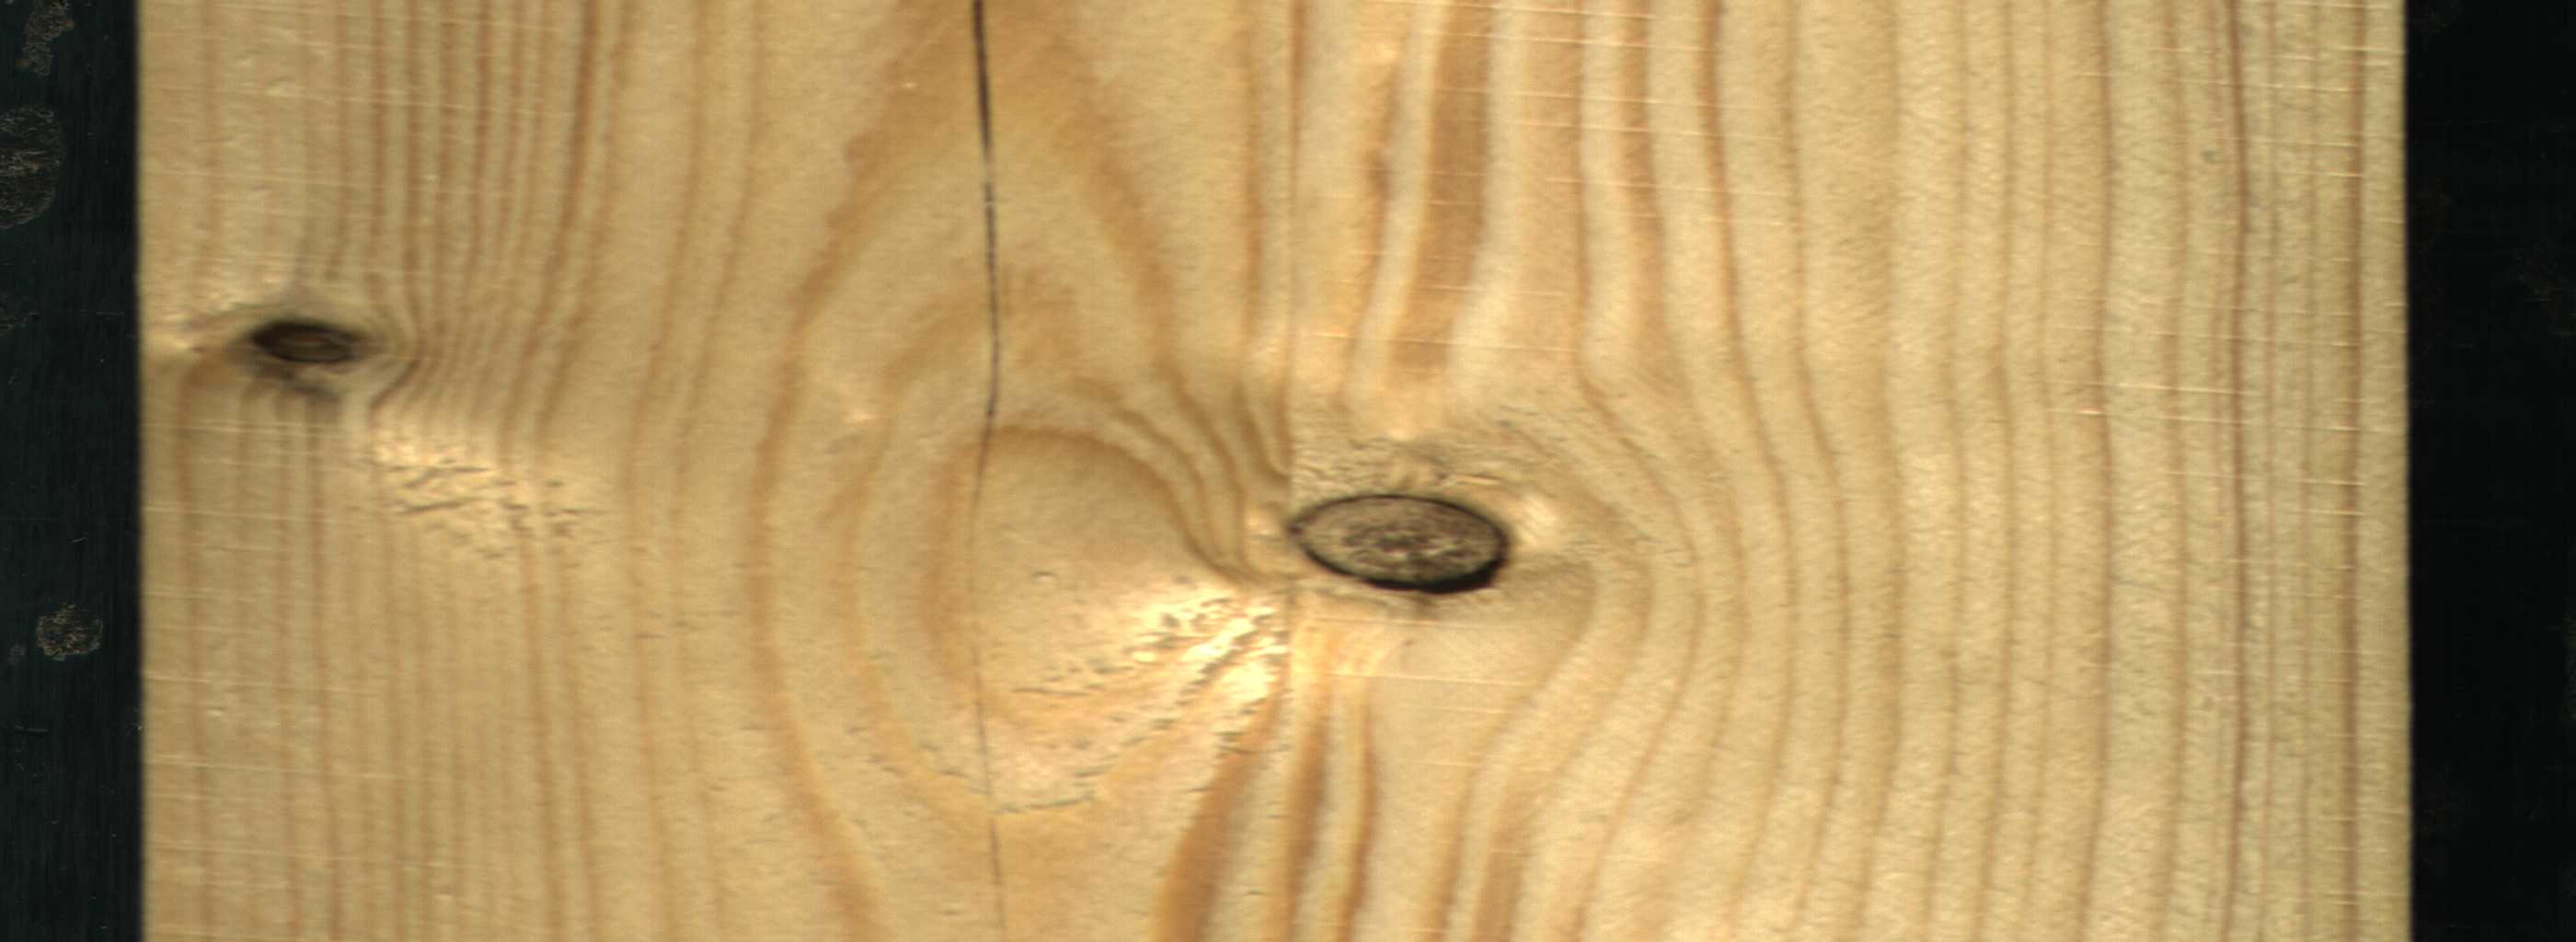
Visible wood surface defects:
Crack
Dead_Knot
Dead_Knot